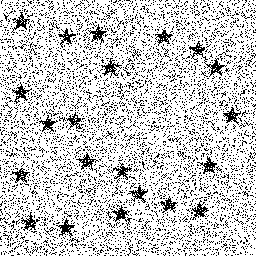
Squares: 0
Triangles: 0
Stars: 21
Total shapes: 21